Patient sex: M
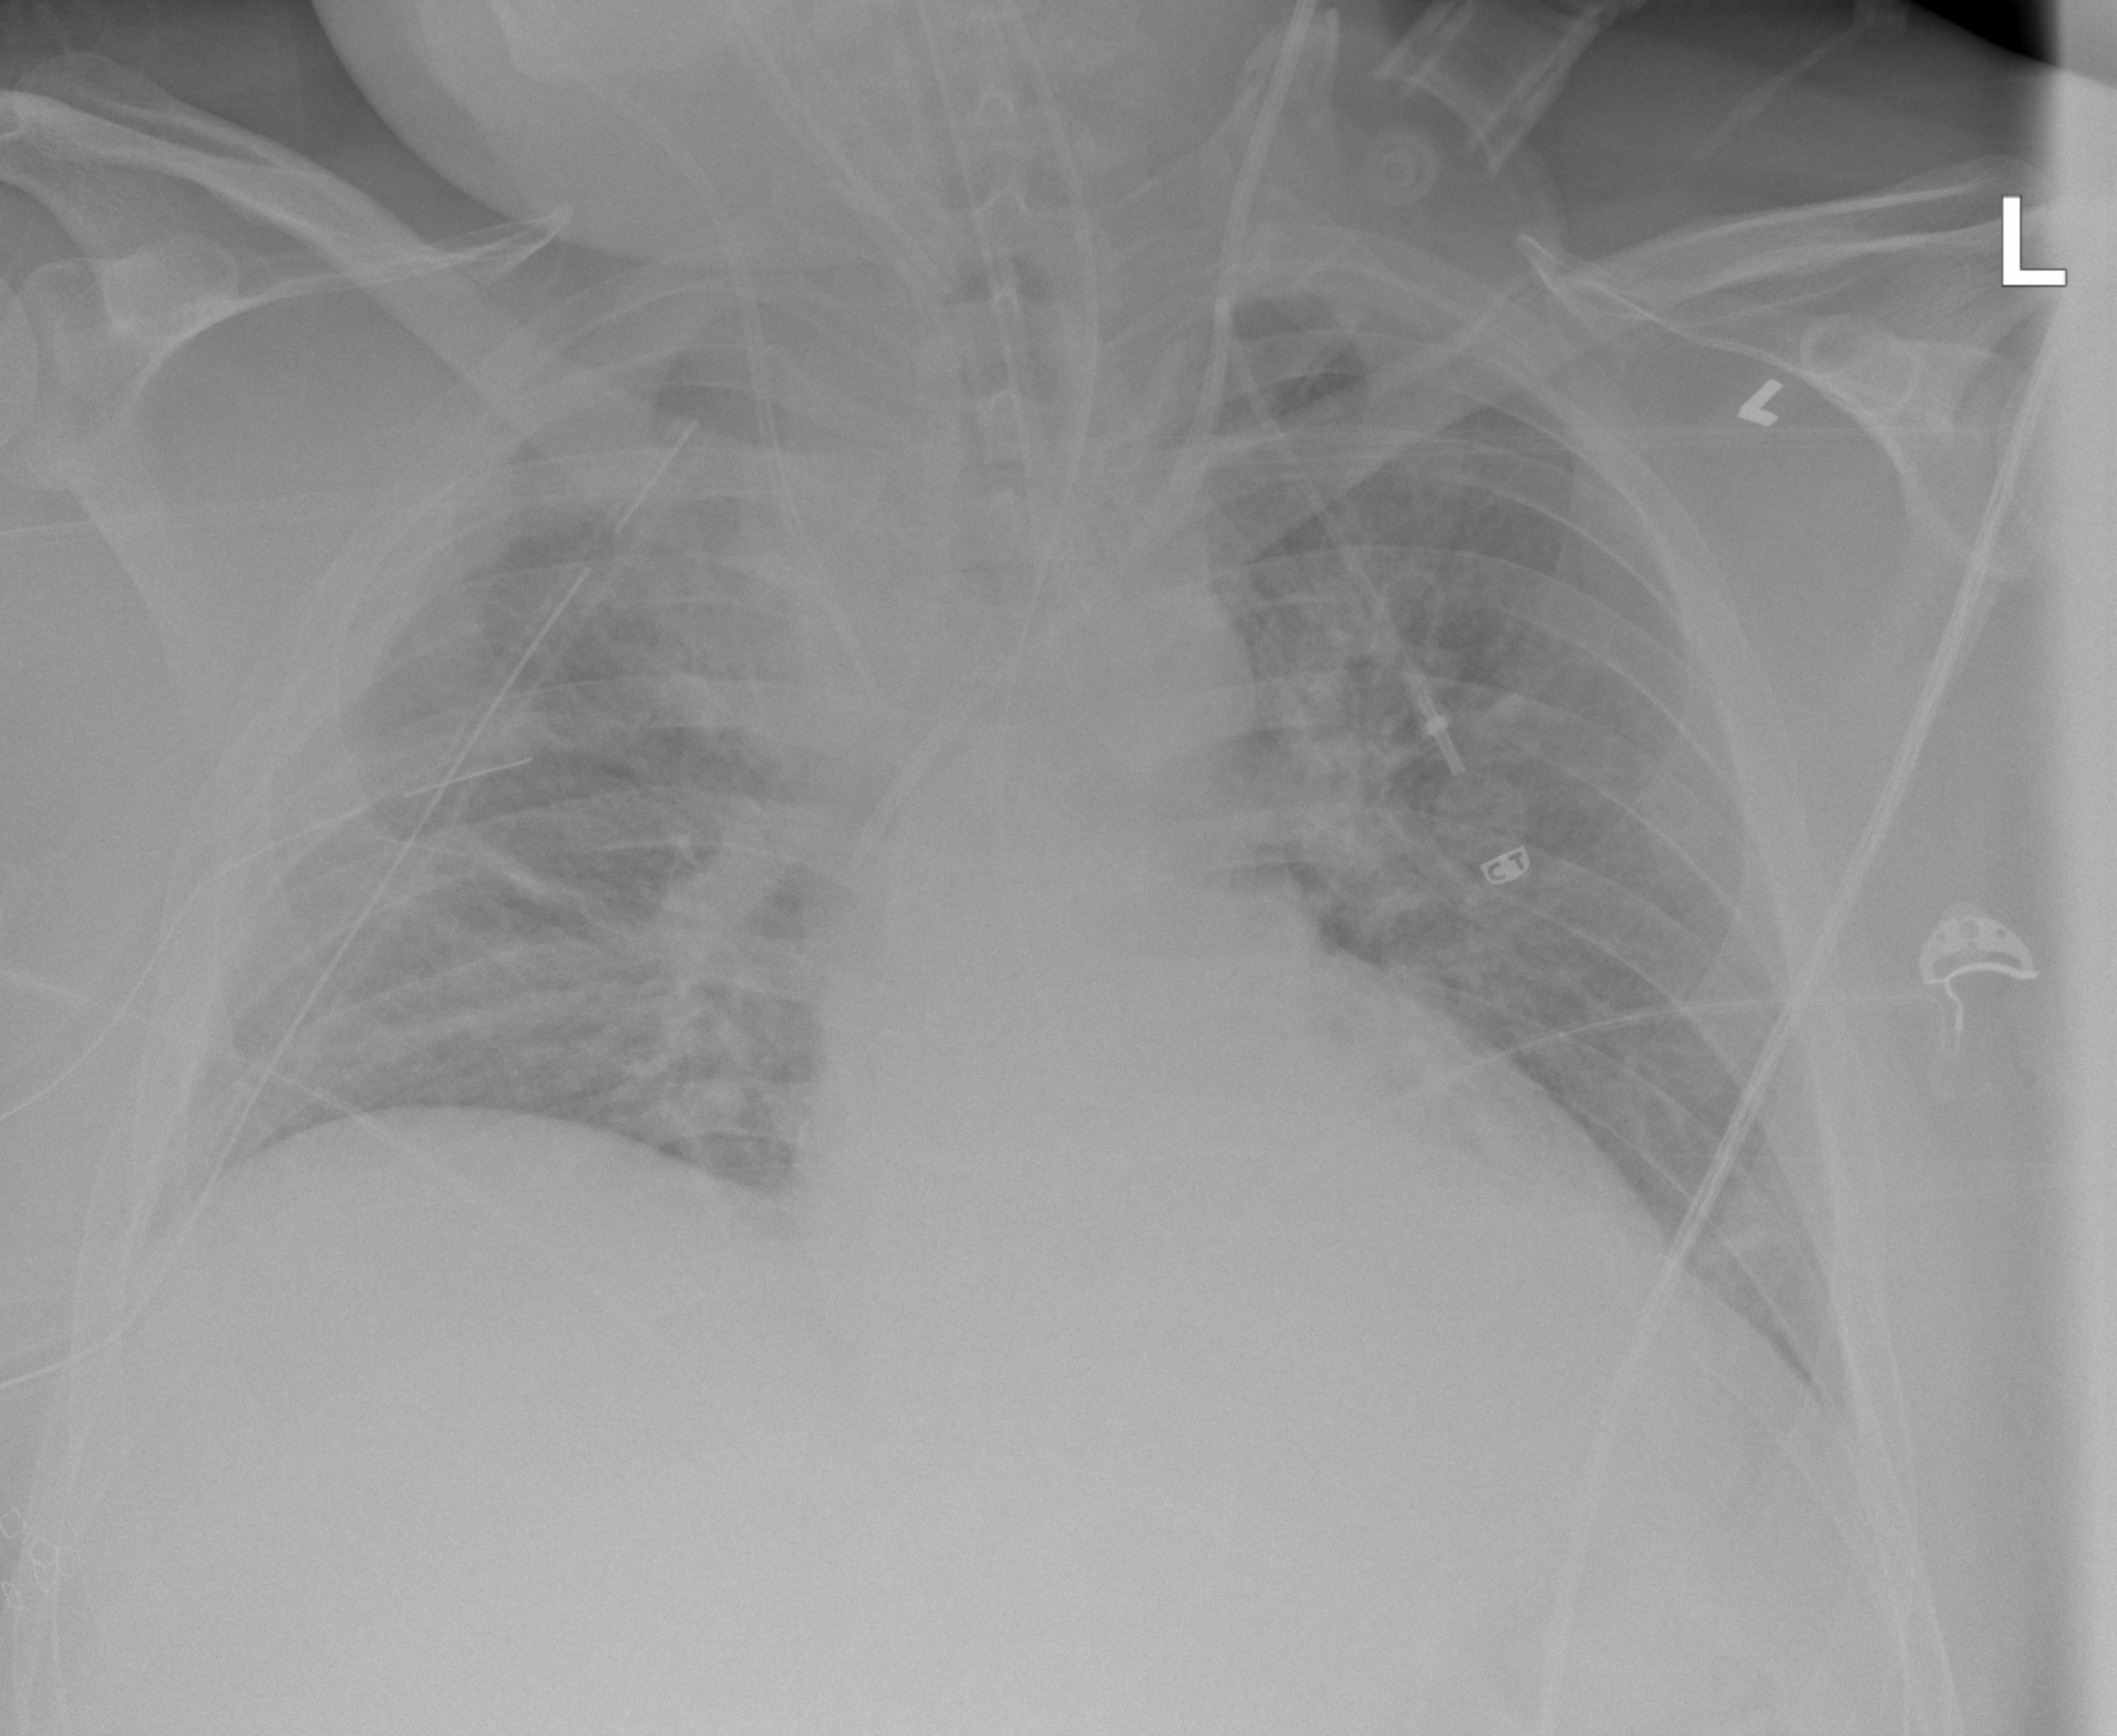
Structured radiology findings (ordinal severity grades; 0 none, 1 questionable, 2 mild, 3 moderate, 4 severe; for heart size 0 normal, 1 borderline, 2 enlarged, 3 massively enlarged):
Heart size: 2
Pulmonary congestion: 2
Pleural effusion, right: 0
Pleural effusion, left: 0
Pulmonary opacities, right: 2
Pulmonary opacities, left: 0
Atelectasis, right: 2
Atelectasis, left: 1